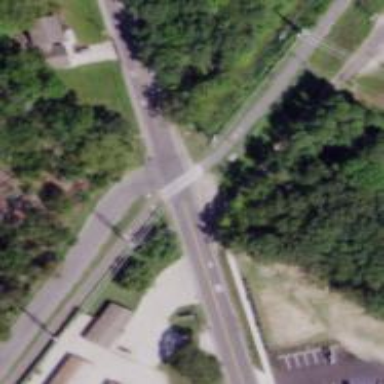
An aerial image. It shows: Asphalt cycleway.